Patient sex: F
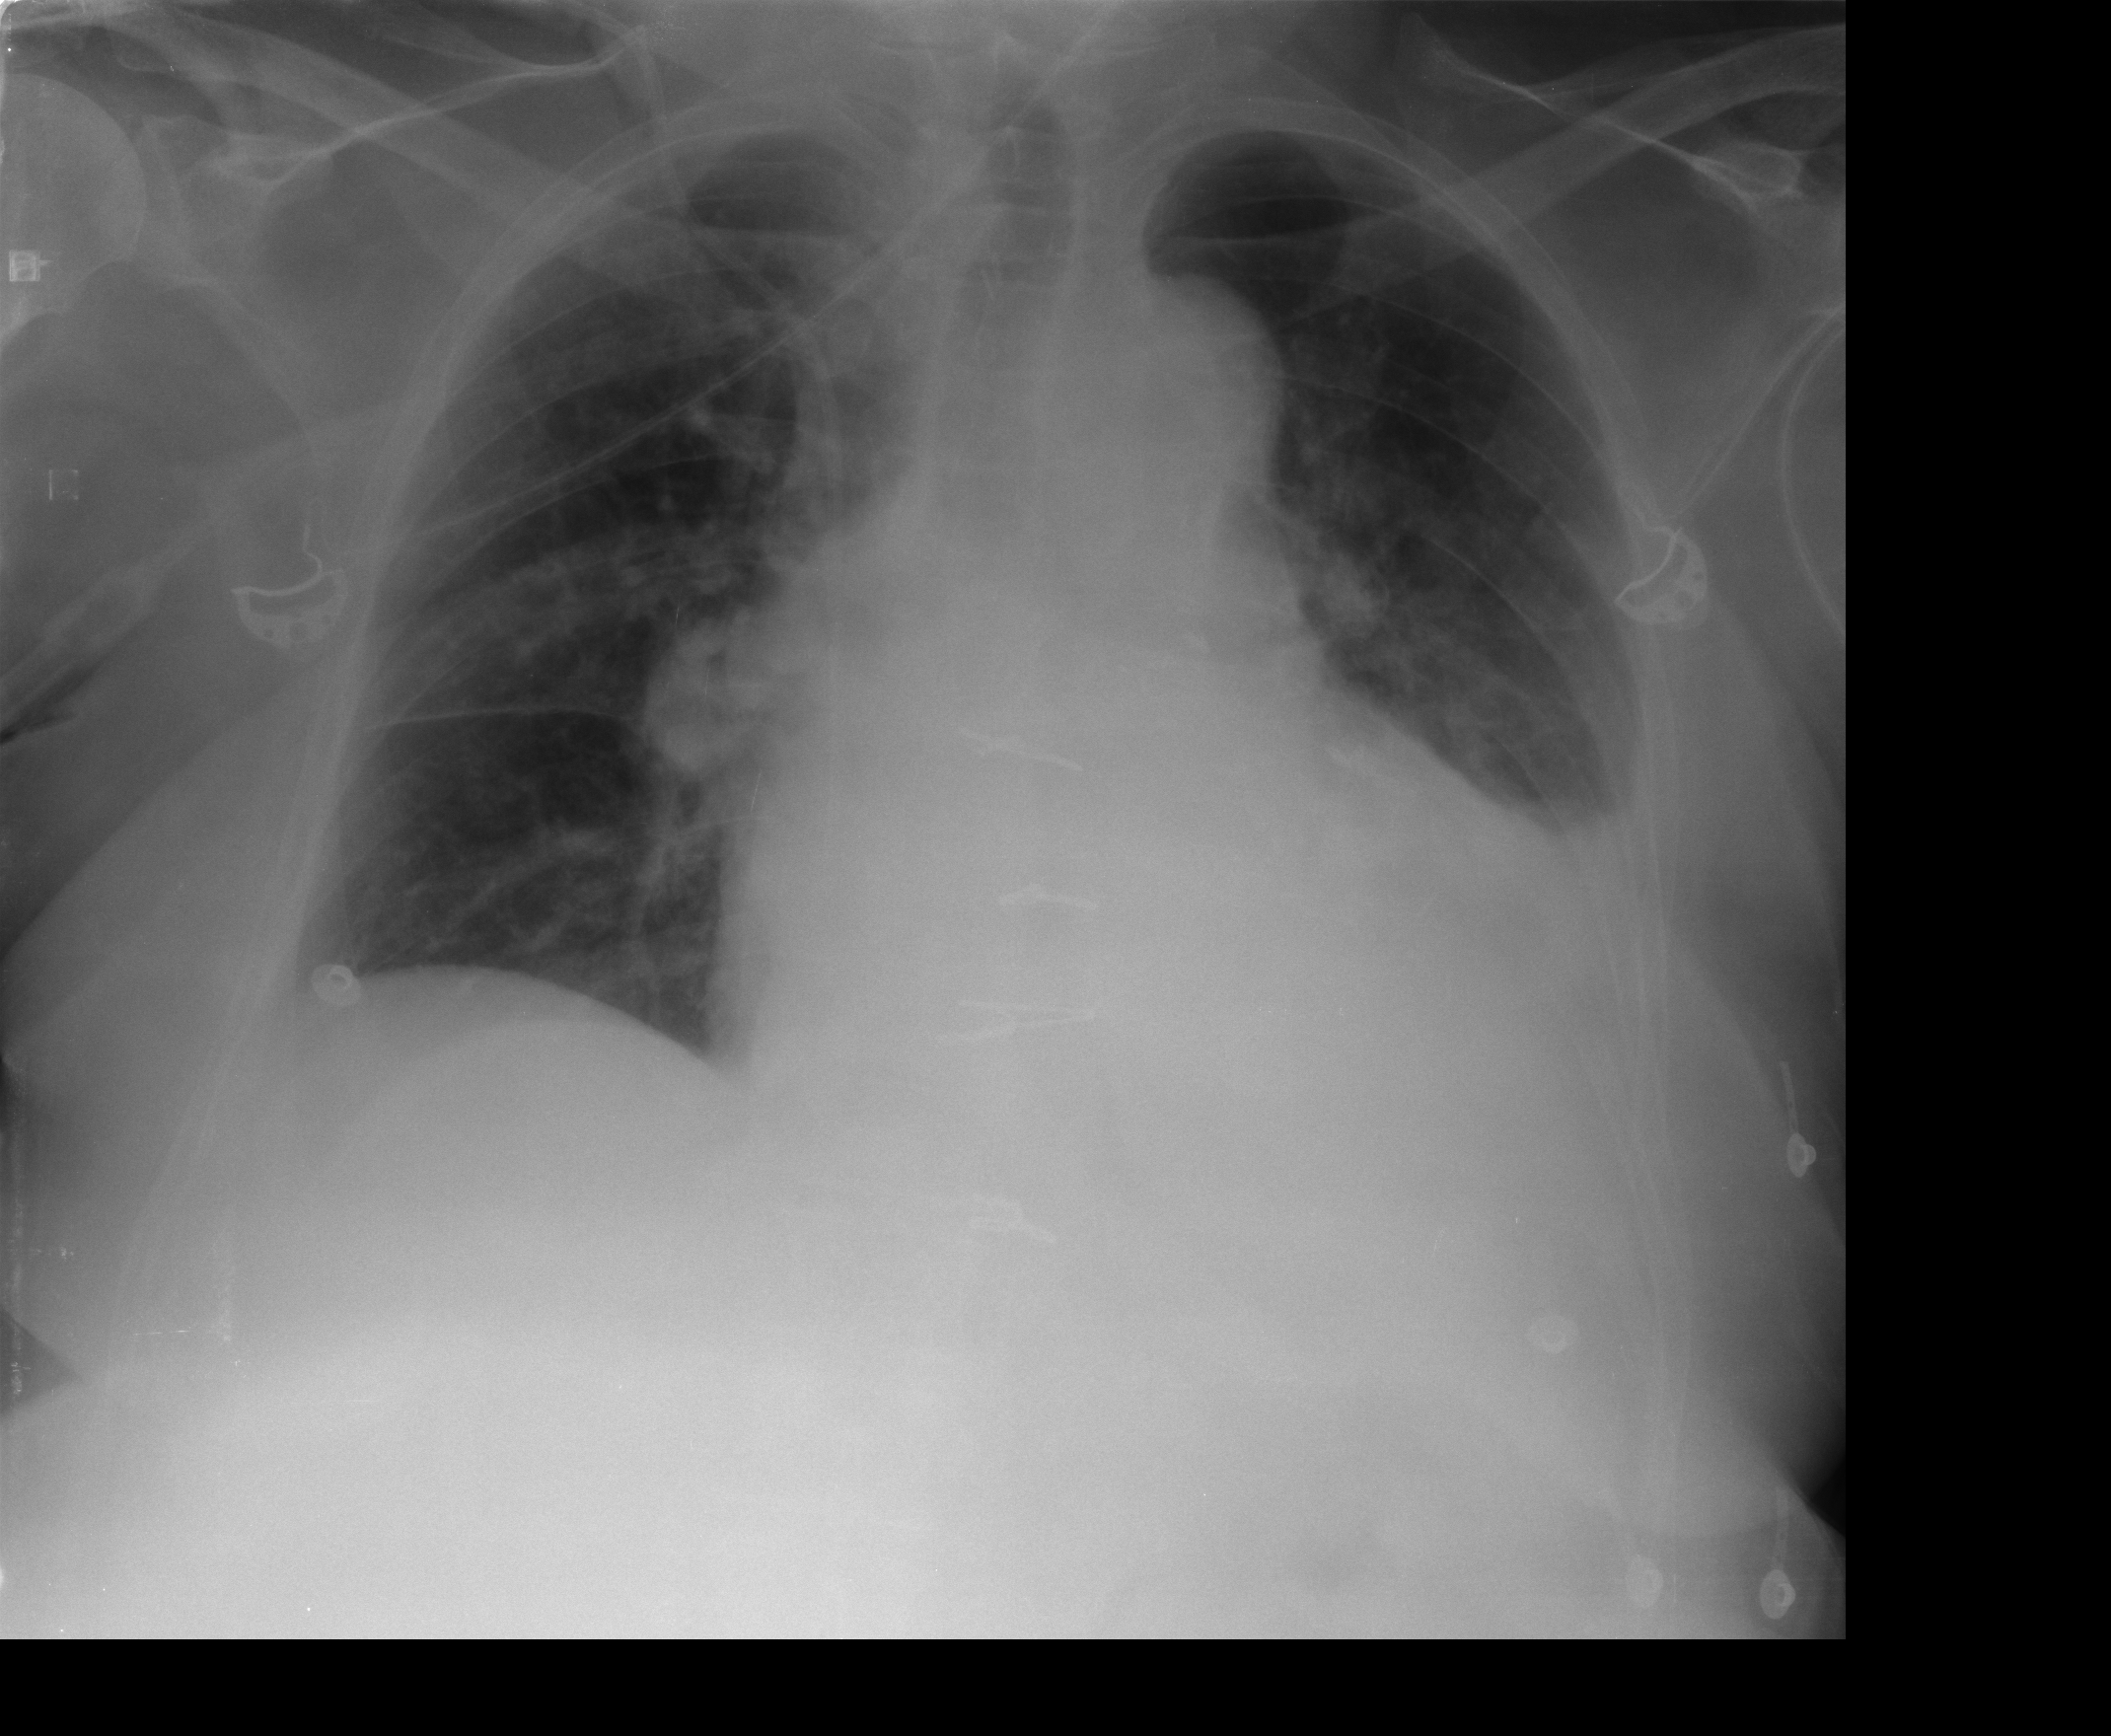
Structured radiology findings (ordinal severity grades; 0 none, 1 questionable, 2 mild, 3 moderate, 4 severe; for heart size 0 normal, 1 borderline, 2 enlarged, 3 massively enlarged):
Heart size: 3
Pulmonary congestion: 2
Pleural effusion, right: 0
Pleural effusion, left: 2
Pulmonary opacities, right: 0
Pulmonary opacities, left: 0
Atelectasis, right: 0
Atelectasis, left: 0